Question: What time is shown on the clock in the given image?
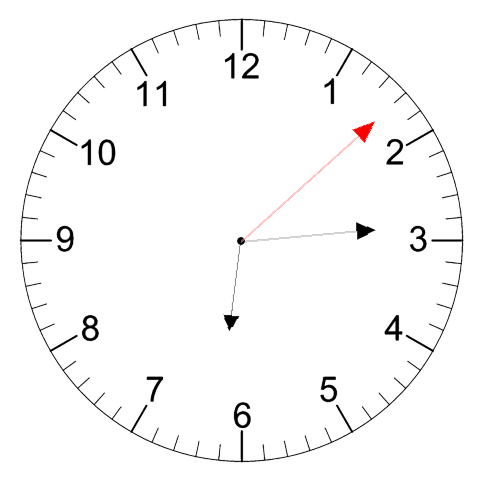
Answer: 06:14:08